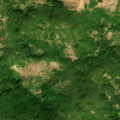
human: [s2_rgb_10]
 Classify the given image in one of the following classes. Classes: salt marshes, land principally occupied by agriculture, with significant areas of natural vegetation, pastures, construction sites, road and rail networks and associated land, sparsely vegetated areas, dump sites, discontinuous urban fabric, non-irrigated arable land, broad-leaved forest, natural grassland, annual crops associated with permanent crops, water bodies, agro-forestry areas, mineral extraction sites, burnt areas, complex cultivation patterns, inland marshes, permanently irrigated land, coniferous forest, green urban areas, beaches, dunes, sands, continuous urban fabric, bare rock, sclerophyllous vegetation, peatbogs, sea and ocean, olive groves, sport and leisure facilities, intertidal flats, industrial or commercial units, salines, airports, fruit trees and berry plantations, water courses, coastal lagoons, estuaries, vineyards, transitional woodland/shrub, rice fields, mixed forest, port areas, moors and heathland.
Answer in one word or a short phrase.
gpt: land principally occupied by agriculture, with significant areas of natural vegetation, broad-leaved forest, natural grassland, transitional woodland/shrub